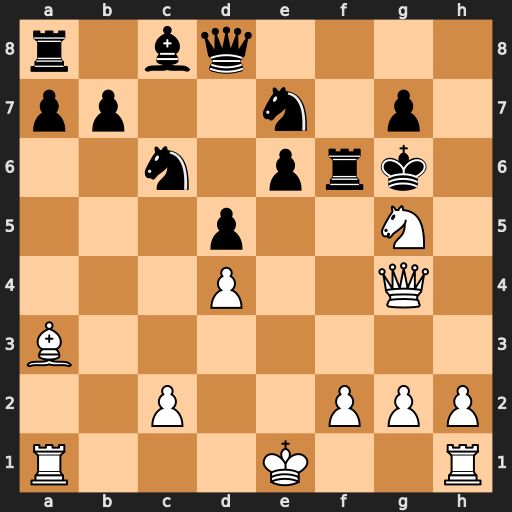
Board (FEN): r1bq4/pp2n1p1/2n1prk1/3p2N1/3P2Q1/B7/2P2PPP/R3K2R
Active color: w
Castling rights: KQ
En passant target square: -
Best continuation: Nxe6+ Kf7 Nxd8+